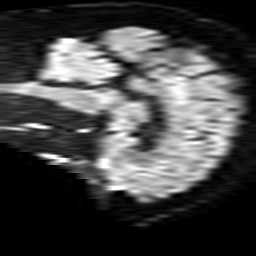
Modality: TRACE
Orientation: sagittal
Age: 62
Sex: male
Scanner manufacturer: philips
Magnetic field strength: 1.5 T
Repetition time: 3.686 s
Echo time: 0.09411 s